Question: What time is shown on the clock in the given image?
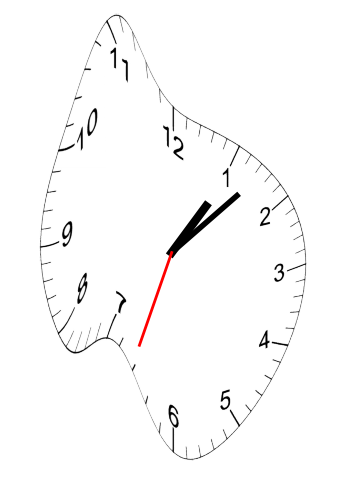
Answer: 01:07:33